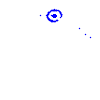
Particle: kaon